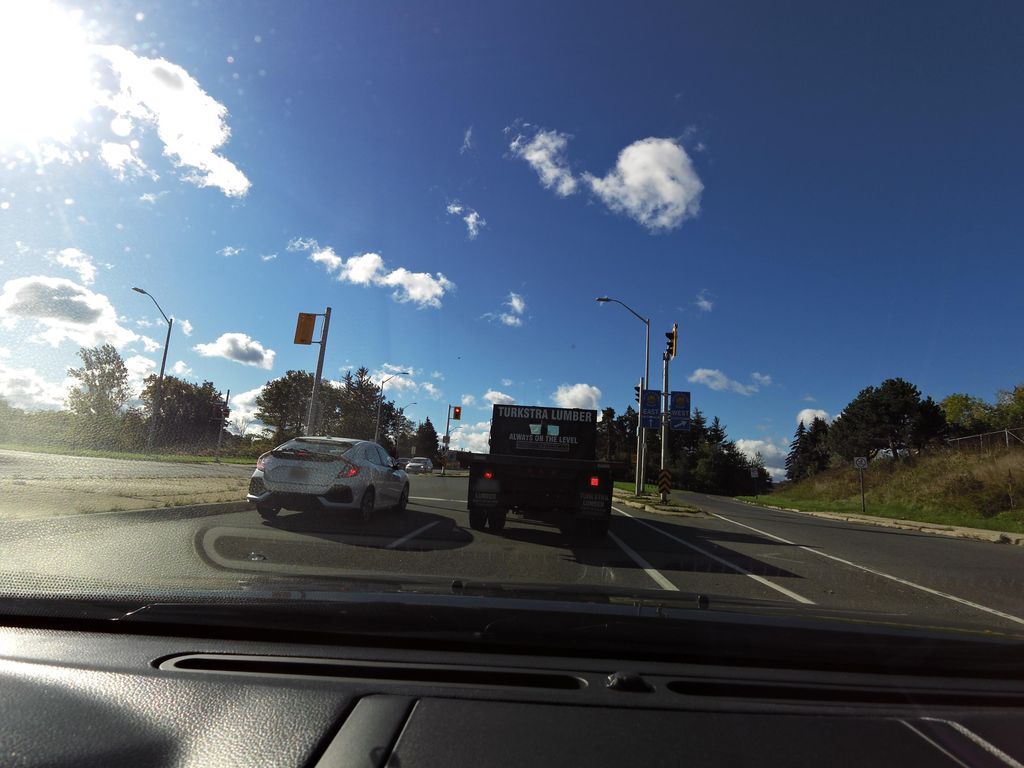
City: hamilton